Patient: sex F, age 26
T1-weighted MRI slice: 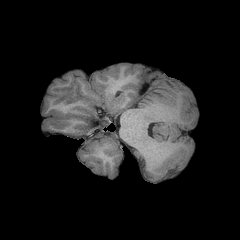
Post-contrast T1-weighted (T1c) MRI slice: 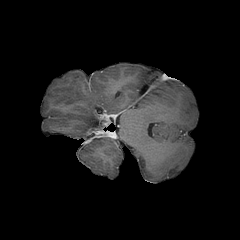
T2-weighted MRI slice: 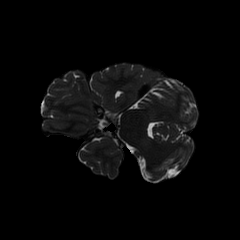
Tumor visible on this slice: yes
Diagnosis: Glioblastoma, IDH-wildtype
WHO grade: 4